Question: I have a strange issue, where I have a table being populated by info from a database.
When I select from the database, the information comes back exactly as I would expect.
For some reason in my HTML table I have an odd field I can't see the source off.
My table header row:
'''
echo "<tr>
";
echo "<th><h3>ID</h3></th>
";
echo "<th><h3>First Name</h3></th>
";
echo "<th><h3>Last Name</h3></th>
";
echo "<th><h3>Odd additional field</h3></th>
";
echo "<th><h3>Country</h3></th>
";
echo "<th><h3>Room type</h3></th>
";
echo "<th><h3>Number</h3></th>
";
echo "<th><h3>Checkin Date</h3></th>
";
echo "<th><h3>Nights</h3></th>
";
echo "</tr>
";
'''
The field I have called 'Odd additional field appears even if I take it out, it just isn't named.
My code to populate the table:
'''
while($row = $sth->fetch()){
echo "<tr url="edit.php?id=" . $row['id'] . "">
";
echo "<td>" . $row['id'] . "</td>
";
echo "<td>" . $row['firstName'] . "</td>
";
echo "<td>" . $row['lastName'] . "</h3><td>
";
echo "<td>" . $row['country'] . "</td>
";
echo "<td>" . $row['roomtype'] . "</td>
";
echo "<td>" . $row['roomnumber'] . "</td>
";
echo "<td>" . $row['checkin'] . "</td>
";
echo "<td>" . $row['nights'] . "</td>
";
echo "</tr>
";
}
'''
The resultant HTML that goes to the browser:
'''
<table width = "80%" align="center" id="example">
<tr>
<th><h3>ID</h3></th>
<th><h3>First Name</h3></th>
<th><h3>Last Name</h3></th>
<th><h3>Country</h3></th>
<th><h3>Room type</h3></th>
<th><h3>Number</h3></th>
<th><h3>Checkin Date</h3></th>
<th><h3>Nights</h3></th>
</tr>
<tr url="edit.php?id=1">
<td>1</td>
<td>Joe</td>
<td>Schmoe</h3><td>
<td>canada</td>
<td>mdorm</td>
<td></td>
<td>2012-11-16</td>
<td>5</td>
</tr>
</table>
'''
Which all seems fine, and yet when viewing in a browser, this is what I see.

How can I trace this mysterious field?
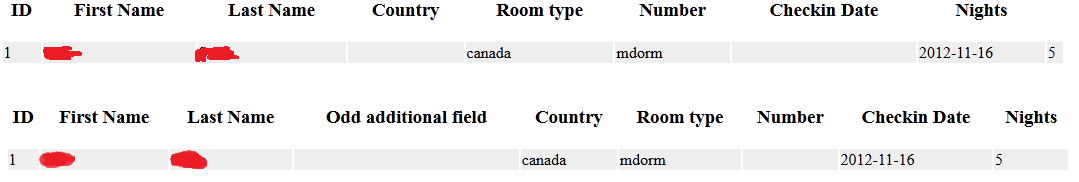
Answer: 'echo "<td>" . $row['lastName'] . "</h3><td>
";'
should be
'echo "<td>" . $row['lastName'] . "</td>";'